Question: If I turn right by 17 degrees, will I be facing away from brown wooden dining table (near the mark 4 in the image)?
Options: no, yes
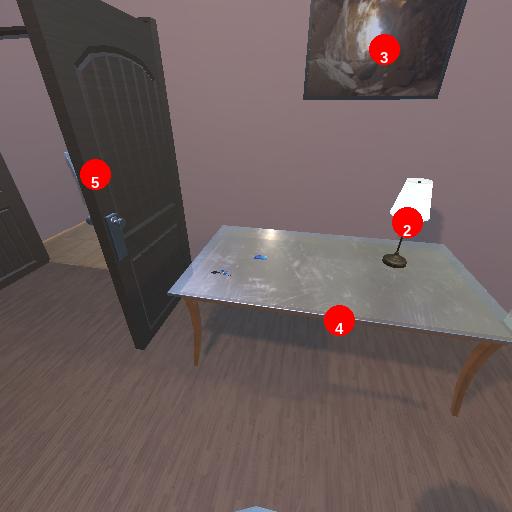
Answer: no